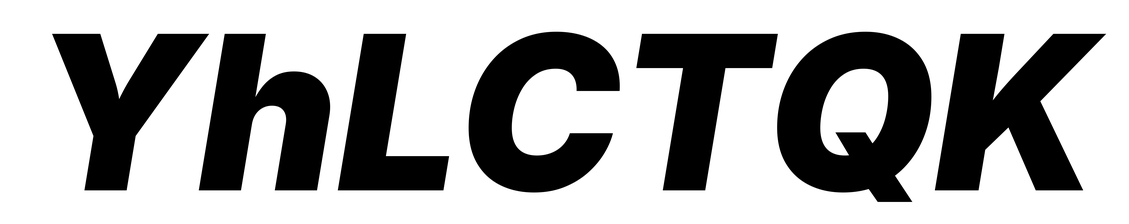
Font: Inter-Italic_Black_Italic